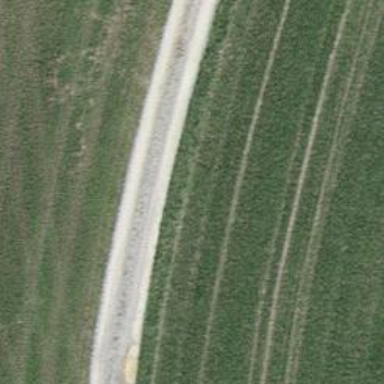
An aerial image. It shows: Compacted grade3 track.